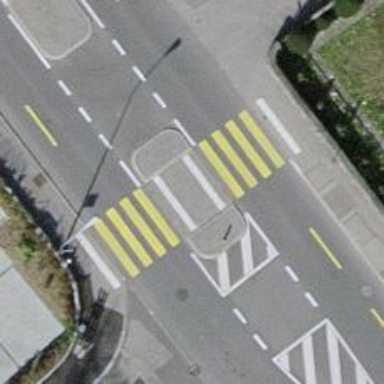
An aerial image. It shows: Uncontrolled crossing with central island on the road.